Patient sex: F
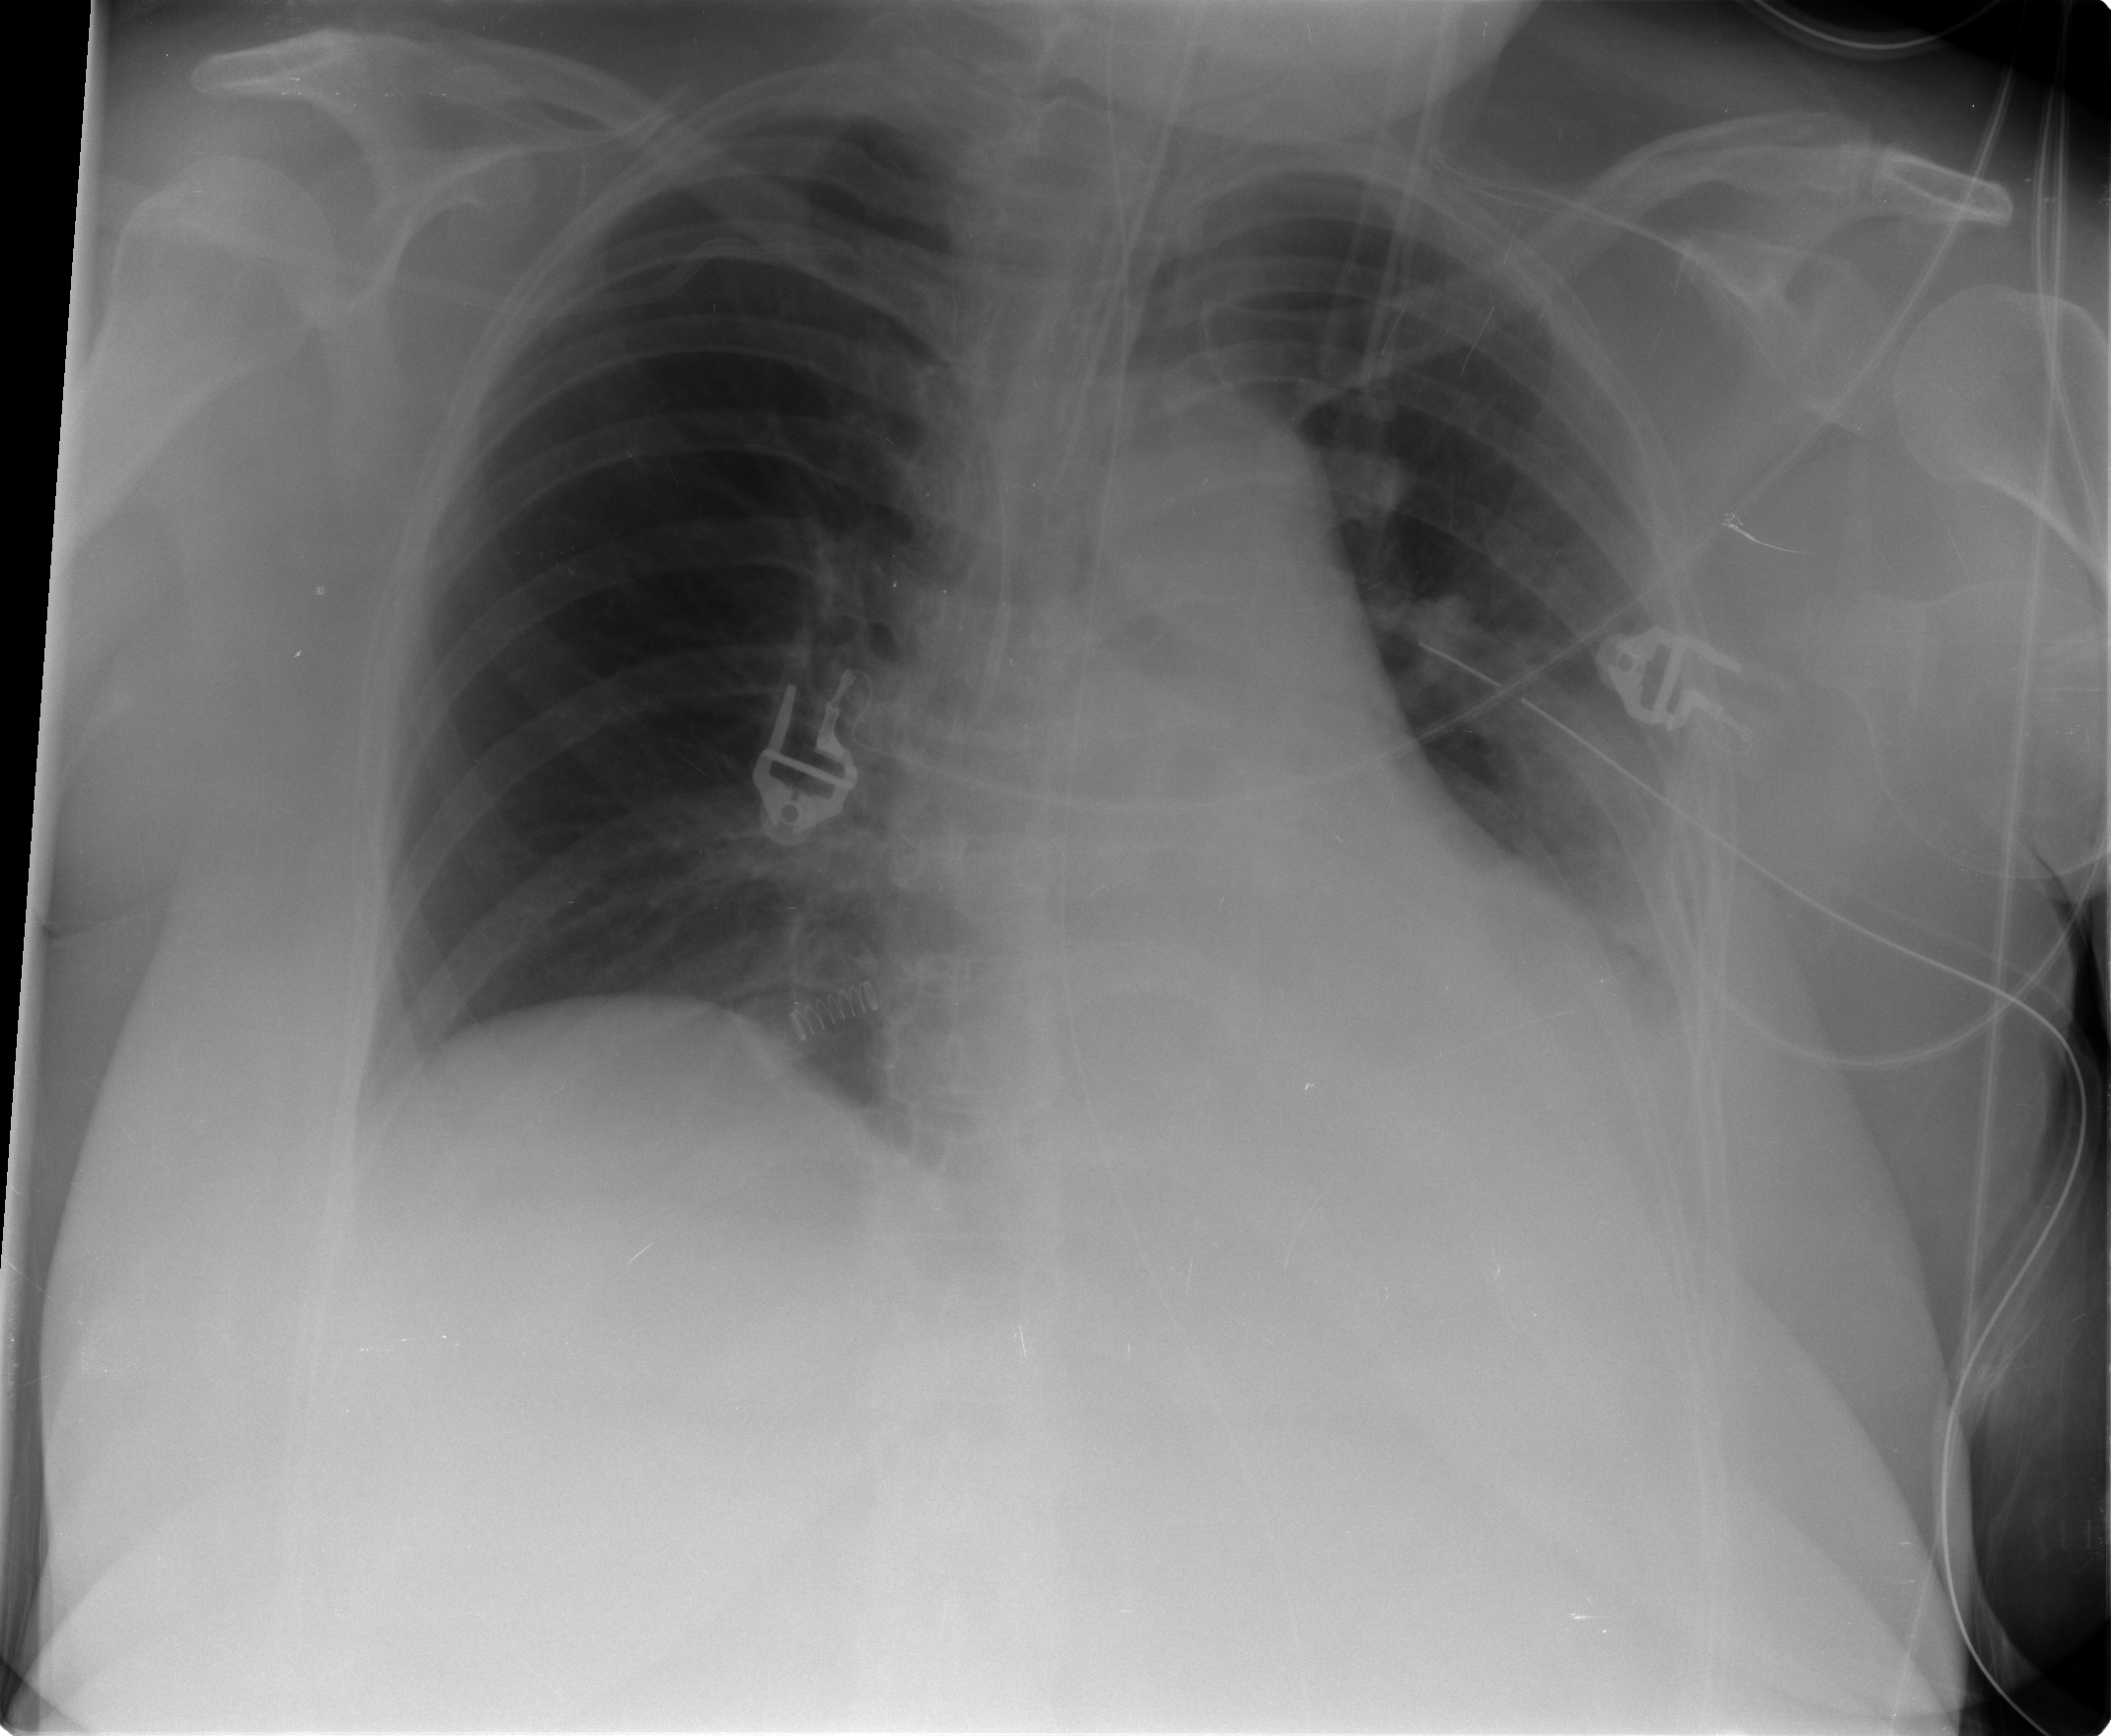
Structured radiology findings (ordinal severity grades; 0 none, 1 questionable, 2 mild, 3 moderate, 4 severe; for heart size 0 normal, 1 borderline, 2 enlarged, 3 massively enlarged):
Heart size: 0
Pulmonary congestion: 0
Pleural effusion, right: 0
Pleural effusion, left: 2
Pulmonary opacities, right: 0
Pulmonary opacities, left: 0
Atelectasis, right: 1
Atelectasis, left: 2